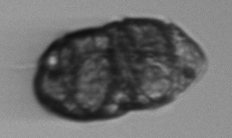
Label: Margalefidinium